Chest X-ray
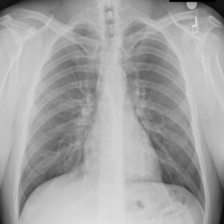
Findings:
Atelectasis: negative
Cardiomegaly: negative
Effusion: negative
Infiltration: negative
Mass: negative
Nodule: negative
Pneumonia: negative
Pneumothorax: negative
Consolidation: negative
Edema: negative
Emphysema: negative
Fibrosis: negative
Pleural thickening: negative
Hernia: negative